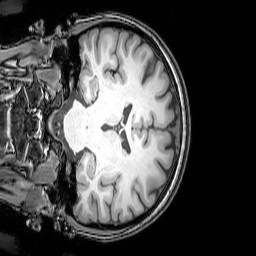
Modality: T1w
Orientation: coronal
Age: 24
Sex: female
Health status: healthy
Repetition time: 0.081 s
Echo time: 0.037 s